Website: walmart
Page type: payment
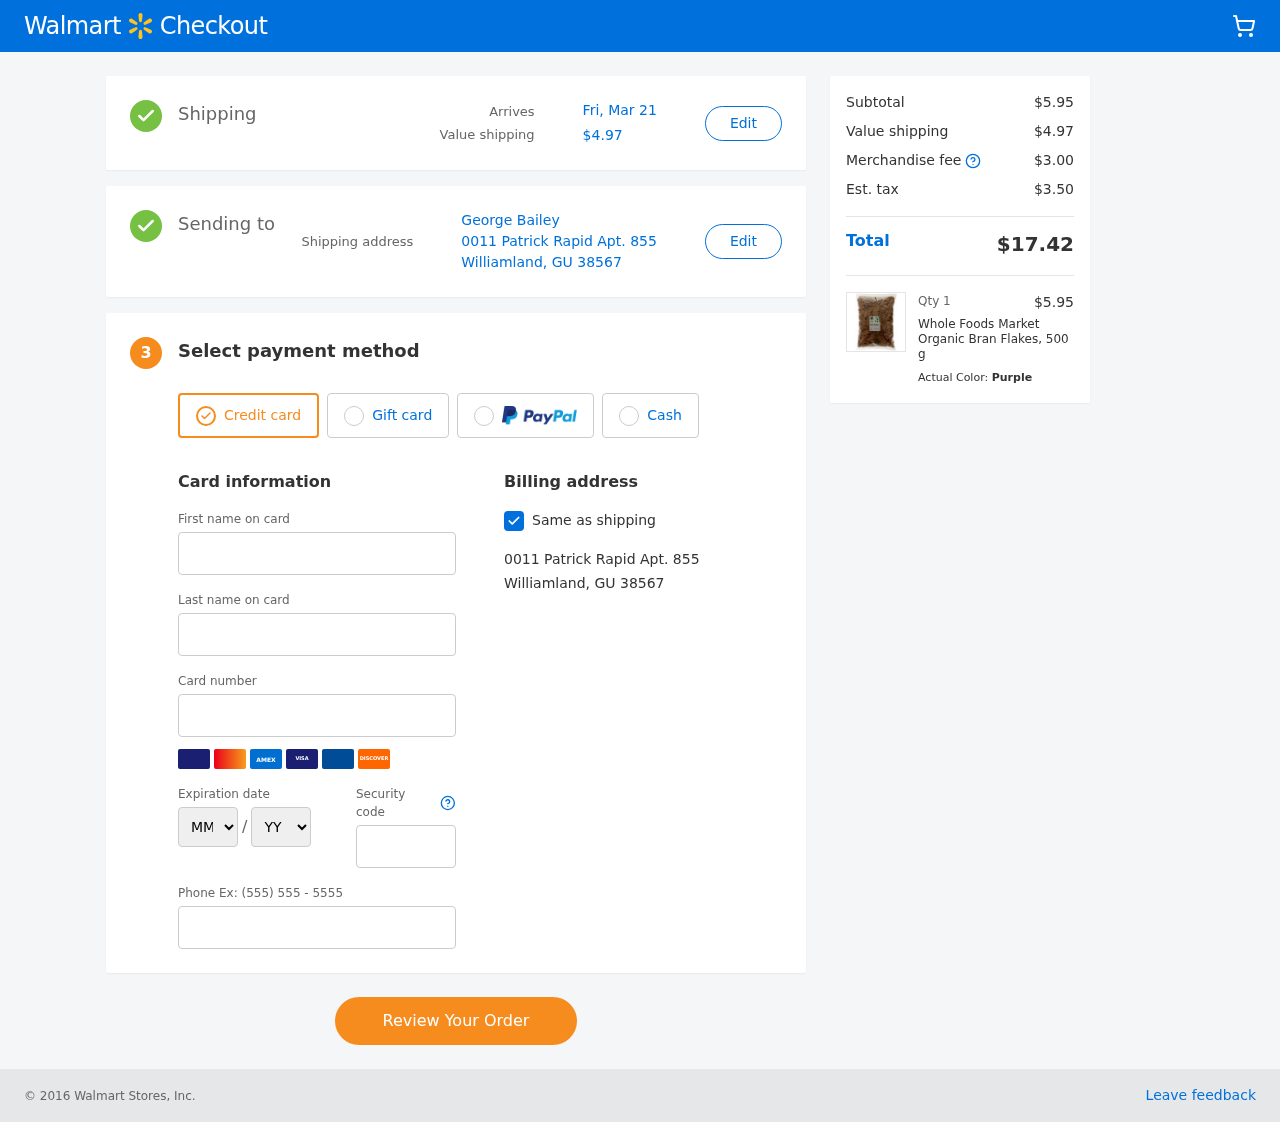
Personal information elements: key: PII_CARD_EXPIRY_MONTH
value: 09
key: PII_CARD_EXPIRY_YEAR
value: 30
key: PII_CITY_STATE_ZIP
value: Williamland, GU 38567
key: PII_FULLNAME
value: George Bailey
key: PII_STREET
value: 0011 Patrick Rapid Apt. 855
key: PII_FIRSTNAME
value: George
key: PII_LASTNAME
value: Bailey
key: PII_CARD_NUMBER
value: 6514 5729 0670 3362
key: PII_CARD_CVV
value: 141
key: PII_PHONE
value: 2456408756
Product elements: key: PRODUCT1_NAME
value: Whole Foods Market Organic Bran Flakes, 500 g
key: PRODUCT1_PRICE
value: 5.95
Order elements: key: ORDER_DELIVERY_DATE
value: Fri, Mar 21
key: ORDER_SHIPPING_COST
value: $4.97
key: ORDER_SUBTOTAL
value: $5.95
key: ORDER_MERCHANDISE_FEE
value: $3.00
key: ORDER_TAX
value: $3.50
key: ORDER_TOTAL
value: $17.42
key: ORDER_NUM_ITEMS
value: Qty 1